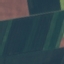
Land use / land cover: AnnualCrop